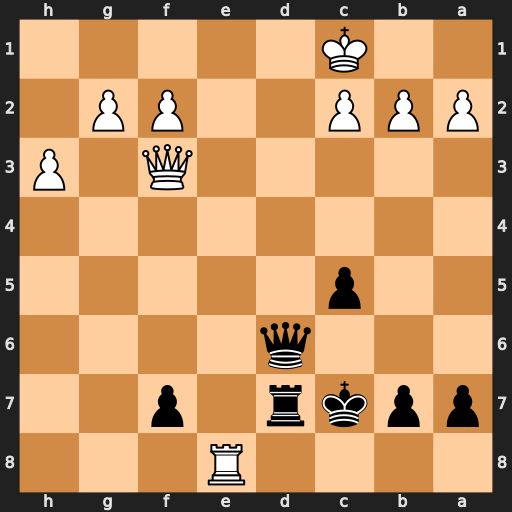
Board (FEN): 4R3/ppkr1p2/3q4/2p5/8/5Q1P/PPP2PP1/2K5
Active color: b
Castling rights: -
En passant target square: -
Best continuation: Qd2+ Kb1 Qd1+ Qxd1 Rxd1#